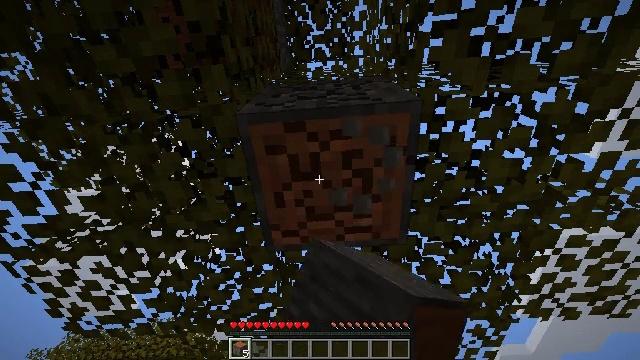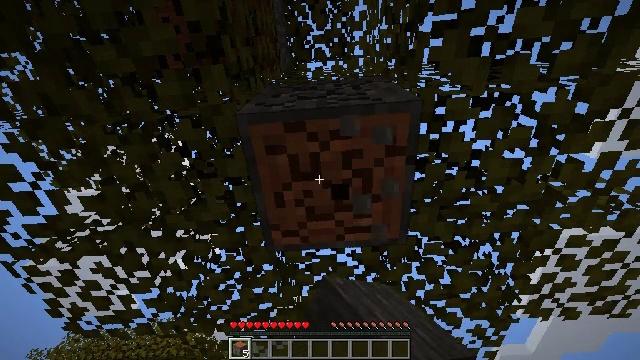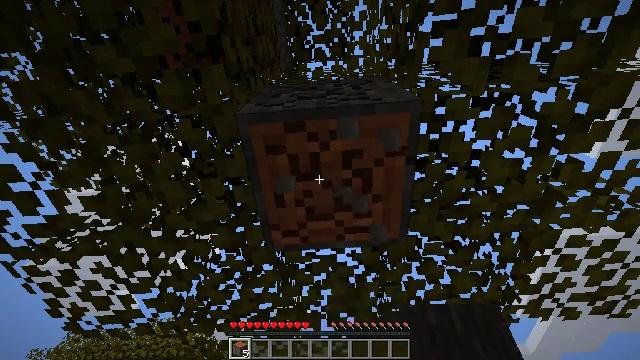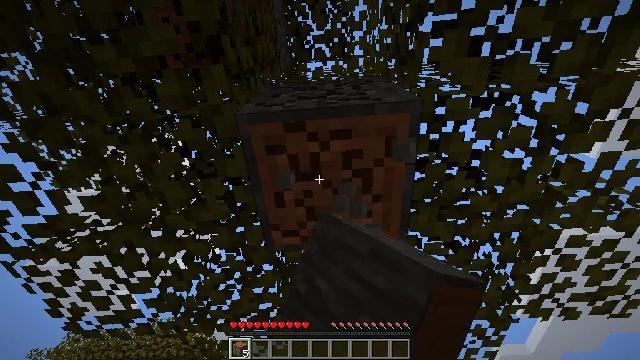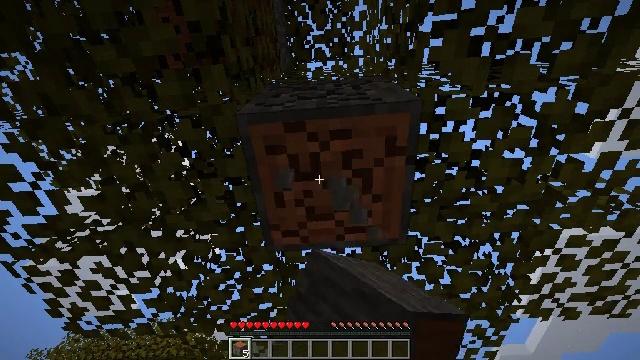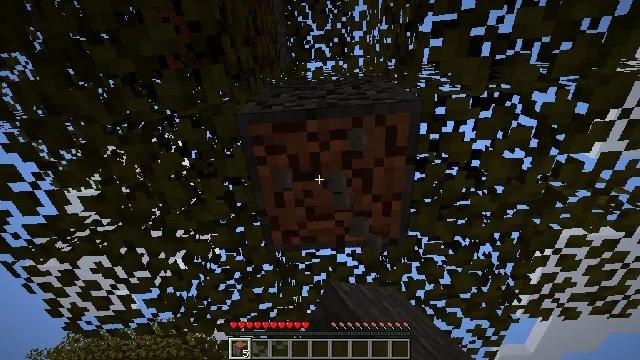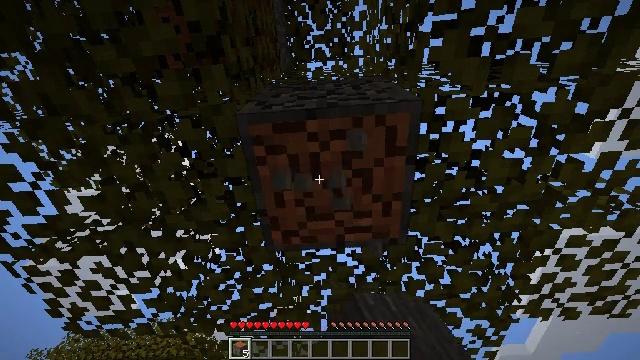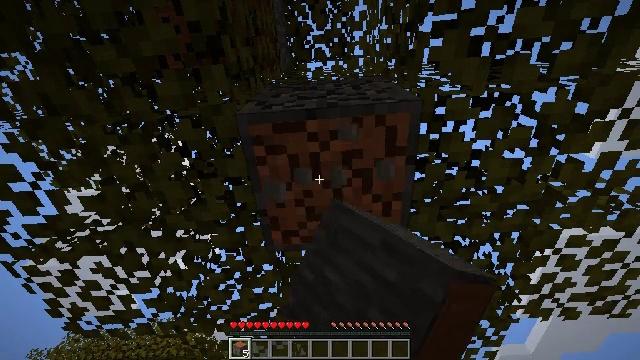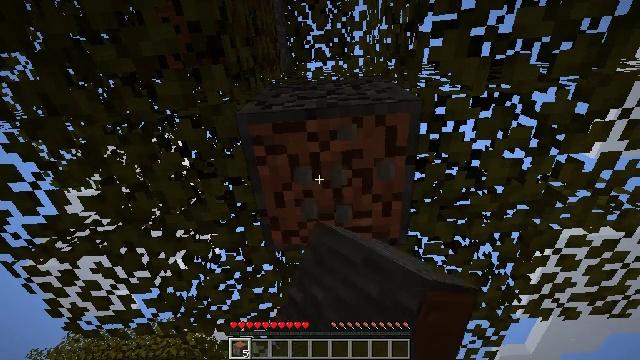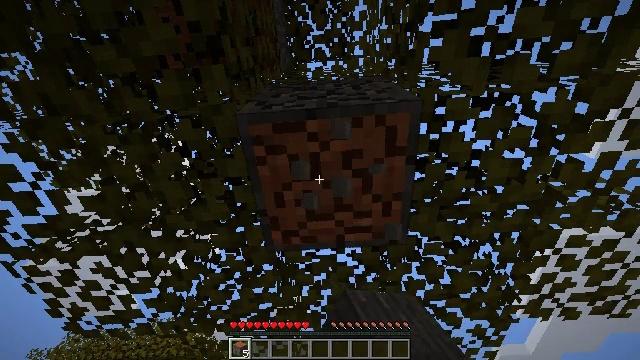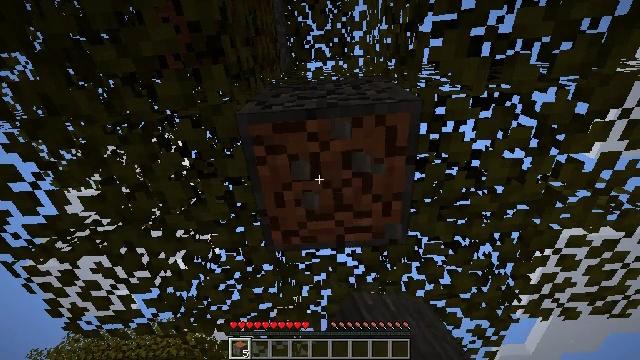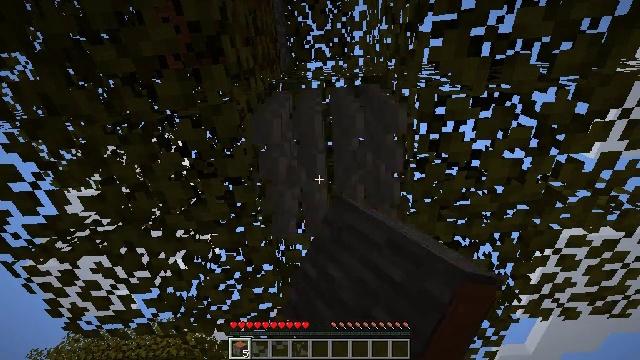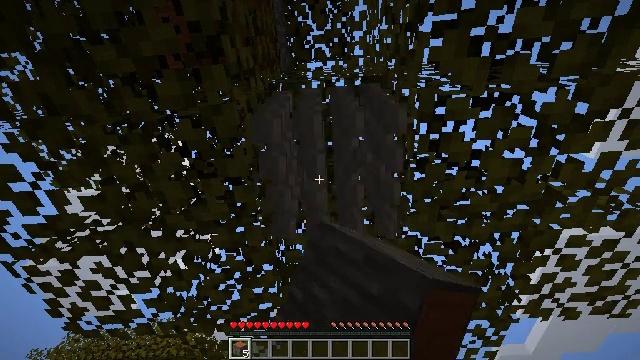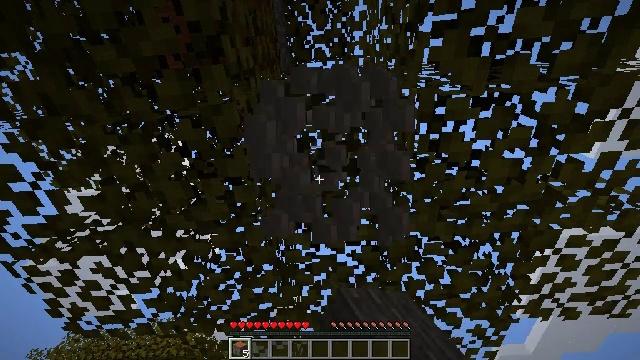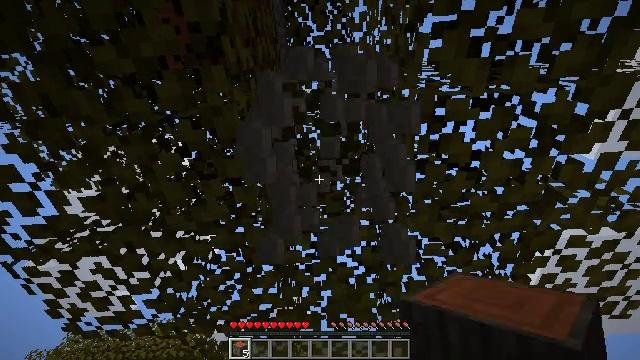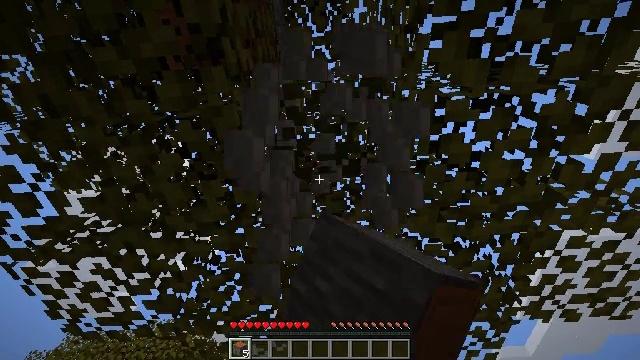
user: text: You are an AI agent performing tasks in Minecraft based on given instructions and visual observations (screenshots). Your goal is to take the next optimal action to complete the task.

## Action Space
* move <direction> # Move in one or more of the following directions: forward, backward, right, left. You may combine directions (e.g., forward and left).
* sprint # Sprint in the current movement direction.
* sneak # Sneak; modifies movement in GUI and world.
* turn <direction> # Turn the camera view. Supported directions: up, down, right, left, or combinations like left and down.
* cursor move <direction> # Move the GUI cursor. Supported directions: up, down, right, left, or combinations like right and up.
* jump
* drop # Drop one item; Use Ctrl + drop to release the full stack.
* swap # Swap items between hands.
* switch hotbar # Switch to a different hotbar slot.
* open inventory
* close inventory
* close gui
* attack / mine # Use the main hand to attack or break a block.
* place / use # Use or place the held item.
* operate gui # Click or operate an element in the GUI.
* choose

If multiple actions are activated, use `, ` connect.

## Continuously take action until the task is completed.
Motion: motion action
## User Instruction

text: Collect acacia logs by breaking the tree.
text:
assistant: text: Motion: attack / mine
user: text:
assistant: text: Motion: attack / mine
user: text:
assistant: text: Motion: attack / mine
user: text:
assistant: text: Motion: attack / mine
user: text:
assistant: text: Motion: attack / mine
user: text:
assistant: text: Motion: attack / mine
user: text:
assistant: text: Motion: attack / mine
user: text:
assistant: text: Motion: attack / mine
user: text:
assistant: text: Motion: attack / mine
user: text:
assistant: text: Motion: attack / mine
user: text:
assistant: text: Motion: attack / mine
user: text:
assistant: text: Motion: attack / mine
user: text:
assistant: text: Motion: attack / mine
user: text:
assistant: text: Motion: attack / mine
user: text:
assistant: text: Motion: attack / mine
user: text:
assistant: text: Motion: attack / mine
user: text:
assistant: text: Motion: attack / mine
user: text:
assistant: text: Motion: attack / mine
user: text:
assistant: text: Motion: attack / mine
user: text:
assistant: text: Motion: attack / mine
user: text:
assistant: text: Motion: attack / mine
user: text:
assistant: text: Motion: no_op
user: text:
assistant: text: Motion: no_op
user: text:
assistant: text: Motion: no_op
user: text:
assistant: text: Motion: no_op
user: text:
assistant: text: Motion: no_op
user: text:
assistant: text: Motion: no_op
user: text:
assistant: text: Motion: no_op
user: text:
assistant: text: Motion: no_op
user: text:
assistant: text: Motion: no_op